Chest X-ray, PA view. Patient: 51 years old, sex F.
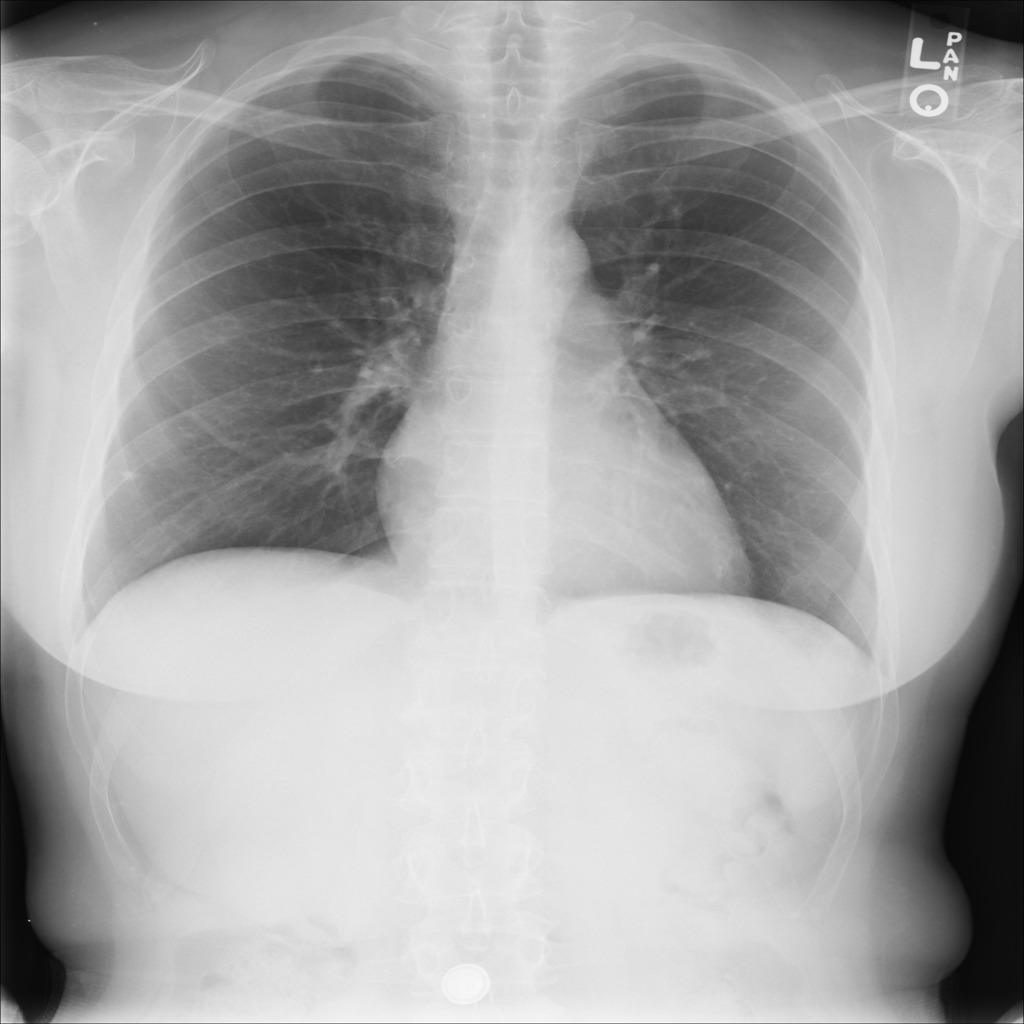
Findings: No Finding